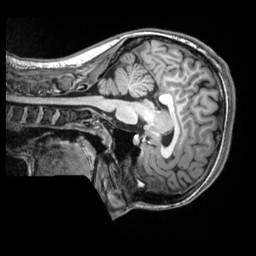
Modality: T1w
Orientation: sagittal
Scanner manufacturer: siemens
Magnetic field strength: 3 T
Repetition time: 2.5 s
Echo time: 0.00343 s